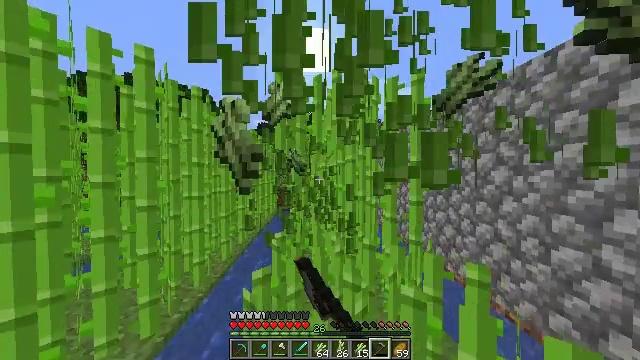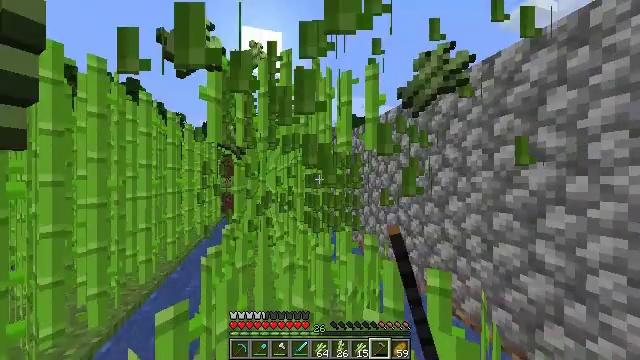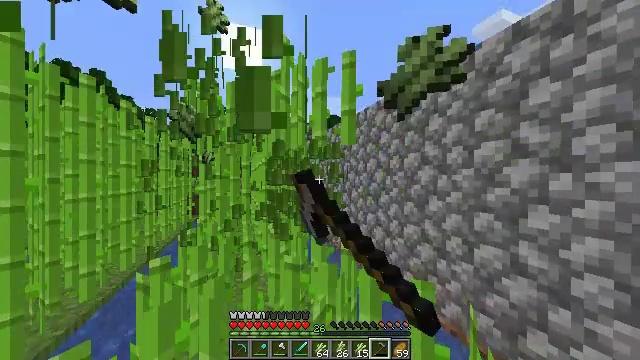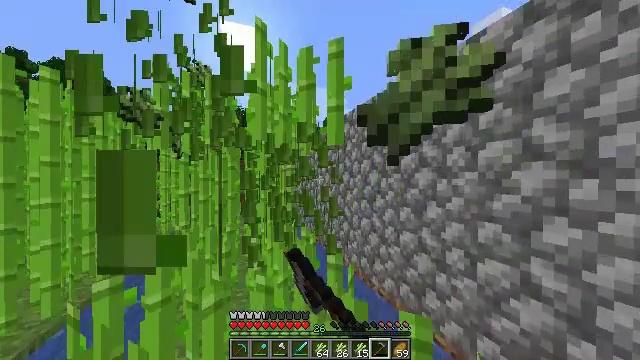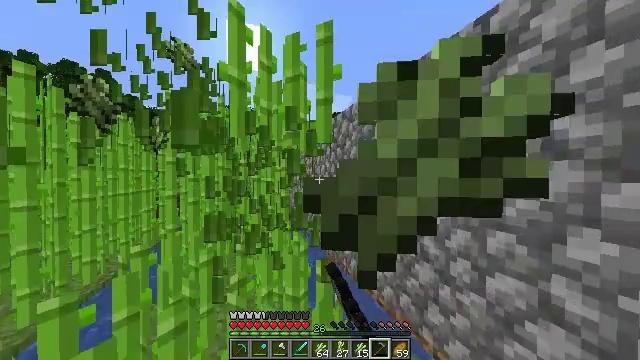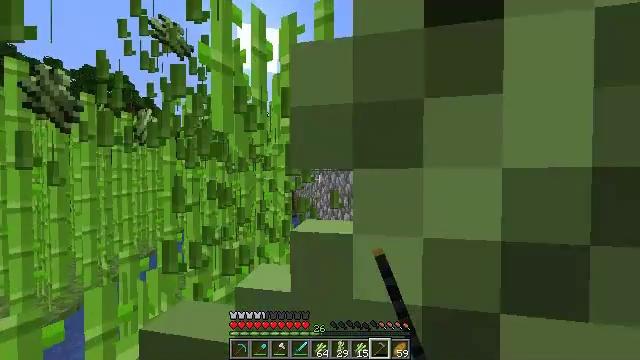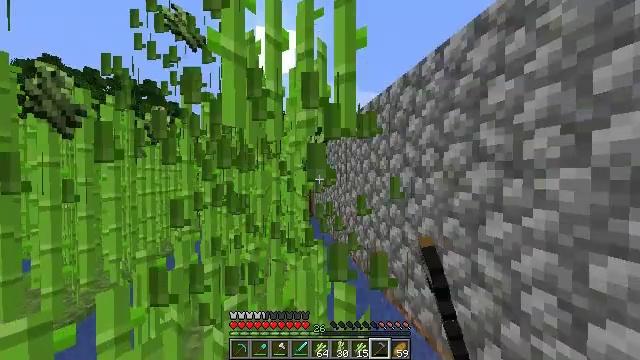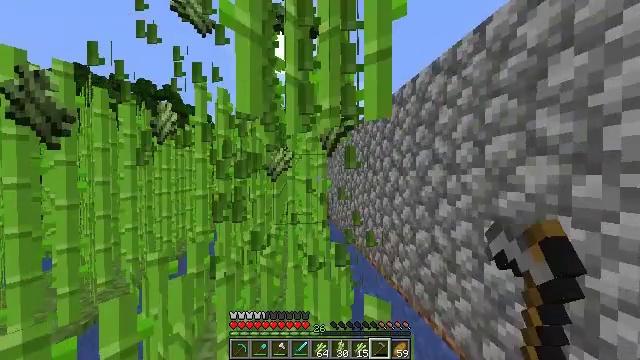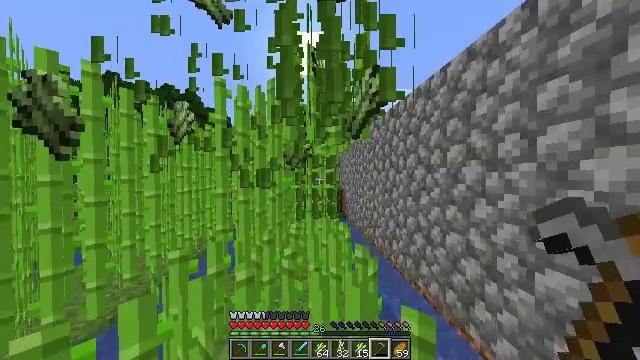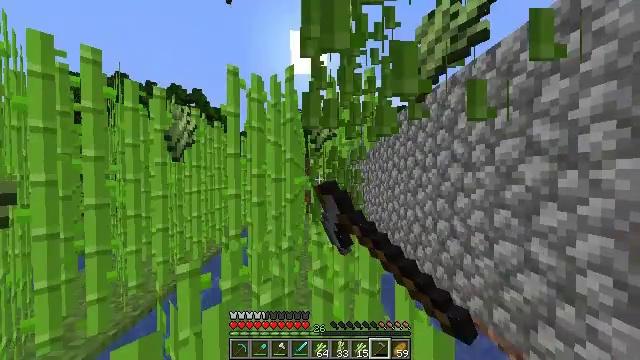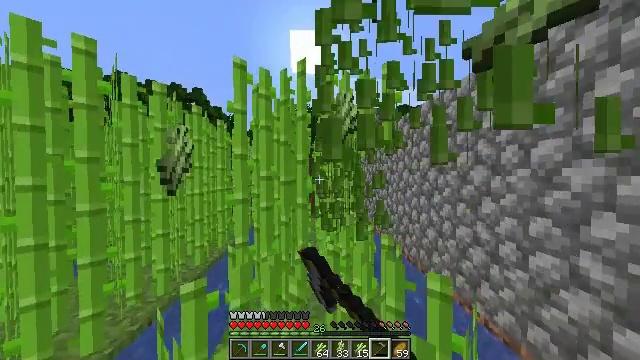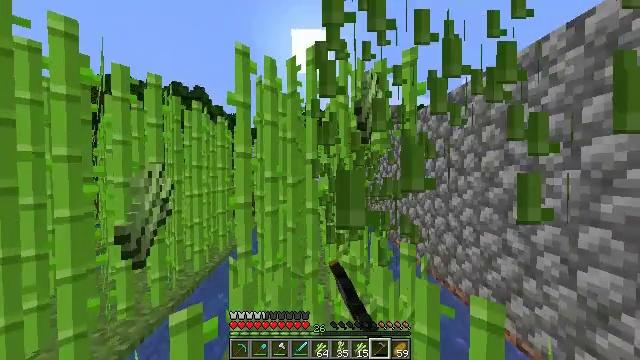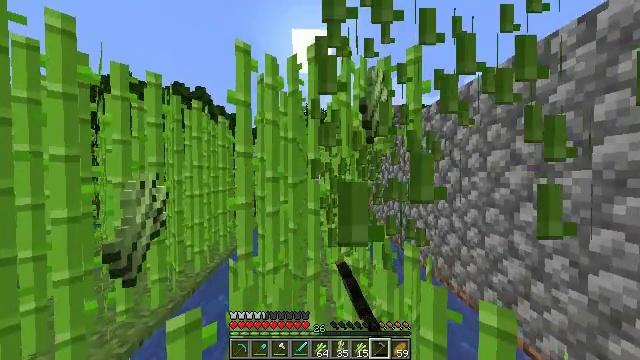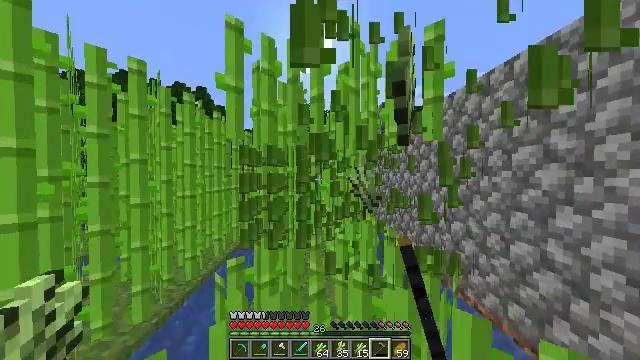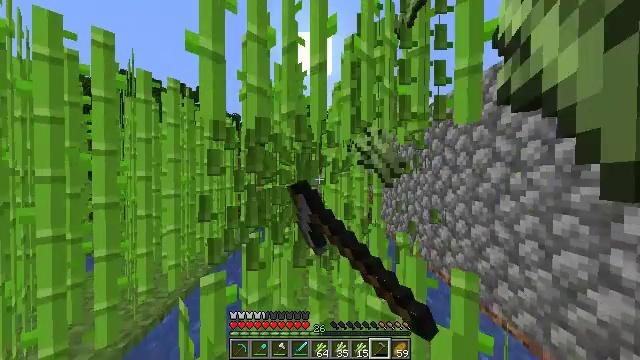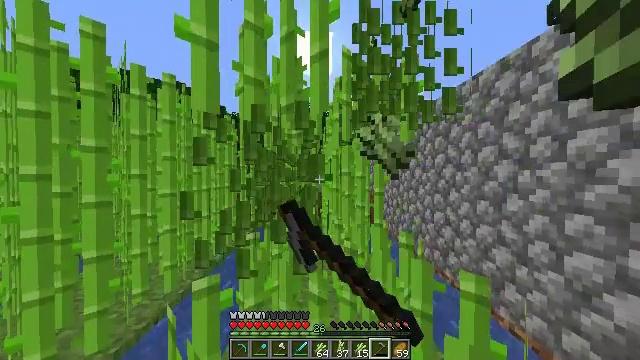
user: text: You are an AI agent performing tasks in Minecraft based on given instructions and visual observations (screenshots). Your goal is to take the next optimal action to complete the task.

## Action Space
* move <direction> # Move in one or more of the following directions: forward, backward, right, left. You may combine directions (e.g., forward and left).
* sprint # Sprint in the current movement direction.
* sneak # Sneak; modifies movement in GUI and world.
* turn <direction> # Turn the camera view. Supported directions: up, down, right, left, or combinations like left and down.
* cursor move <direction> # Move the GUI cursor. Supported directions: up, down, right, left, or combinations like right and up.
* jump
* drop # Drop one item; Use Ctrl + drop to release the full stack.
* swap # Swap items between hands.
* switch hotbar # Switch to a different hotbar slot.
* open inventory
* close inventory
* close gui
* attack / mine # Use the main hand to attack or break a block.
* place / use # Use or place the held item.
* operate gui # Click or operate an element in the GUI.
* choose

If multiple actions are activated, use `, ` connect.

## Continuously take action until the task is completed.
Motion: motion action
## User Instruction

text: Gather sugar cane for crafting.
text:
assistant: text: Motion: move forward and move right, sprint, turn right, attack / mine
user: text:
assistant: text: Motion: move forward and move right, sprint, turn right, attack / mine
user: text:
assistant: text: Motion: move forward and move right, sprint, attack / mine
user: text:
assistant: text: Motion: move forward and move right, sprint, turn left, attack / mine
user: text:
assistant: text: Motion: move forward, sprint, turn left, attack / mine
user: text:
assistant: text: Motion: move forward and move left, sprint, turn left, attack / mine
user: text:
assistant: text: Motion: move forward and move left, sprint, turn left, attack / mine
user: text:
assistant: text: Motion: move forward and move left, sprint, turn left, attack / mine
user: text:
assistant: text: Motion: move forward and move left, sprint, turn left, attack / mine
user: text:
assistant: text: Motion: move forward and move left, sprint, attack / mine
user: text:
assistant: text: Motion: move forward, sprint, attack / mine
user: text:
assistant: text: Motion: move forward, sprint, attack / mine
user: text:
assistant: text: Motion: move forward, sprint, attack / mine
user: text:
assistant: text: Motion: move forward, sprint, attack / mine
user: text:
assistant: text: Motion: move forward, sprint, attack / mine
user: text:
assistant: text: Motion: move forward, sprint, attack / mine
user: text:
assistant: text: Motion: move forward, sprint, attack / mine
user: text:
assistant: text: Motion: move forward, sprint, attack / mine
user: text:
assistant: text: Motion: move forward, sprint, attack / mine
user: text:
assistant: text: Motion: move forward, sprint, attack / mine
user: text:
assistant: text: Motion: move forward and move right, sprint, turn right, attack / mine
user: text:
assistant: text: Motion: move forward and move right, sprint, turn right, attack / mine
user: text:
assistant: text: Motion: move forward and move right, sprint, attack / mine
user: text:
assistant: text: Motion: move forward and move left, sprint, attack / mine
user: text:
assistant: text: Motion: move forward and move left, sprint, turn left, attack / mine
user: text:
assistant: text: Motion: move forward and move left, sprint, turn left, attack / mine
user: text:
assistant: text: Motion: move forward and move left, sprint, turn left, attack / mine
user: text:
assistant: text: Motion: move forward and move left, sprint, attack / mine
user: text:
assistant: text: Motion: move forward, sprint, attack / mine
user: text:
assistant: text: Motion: move forward and move right, sprint, attack / mine